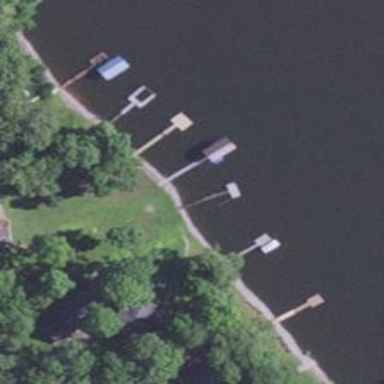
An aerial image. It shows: Man-made pier.